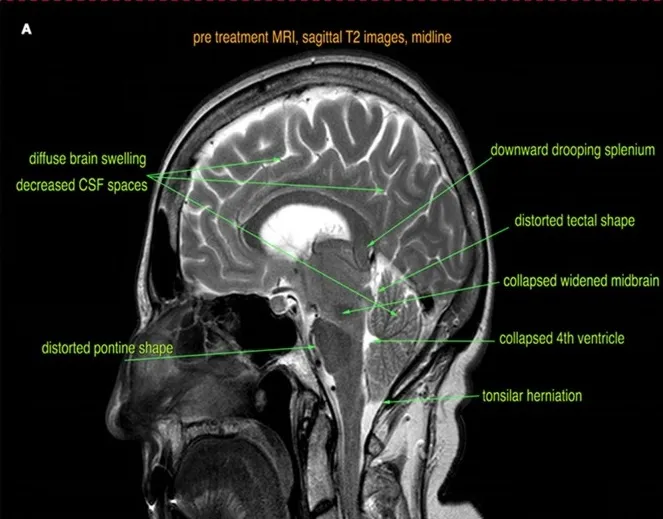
Pre-treatment sagittal.
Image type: radiology (mri)